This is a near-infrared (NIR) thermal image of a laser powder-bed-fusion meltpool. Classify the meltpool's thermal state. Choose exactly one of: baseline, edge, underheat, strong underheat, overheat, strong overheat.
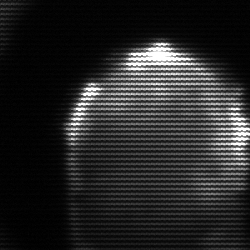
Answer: edge